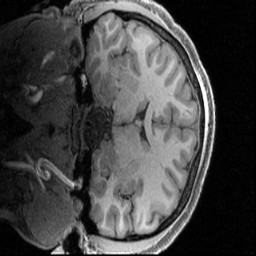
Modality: T1w
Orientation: coronal
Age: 20
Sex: female
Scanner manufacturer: siemens
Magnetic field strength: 3 T
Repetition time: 2.4 s
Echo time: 0.00231 s